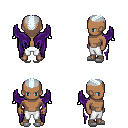
a pixel art fantasy rpg character, male body template, human, dark skin, purple wings, white pants, white cyan short mohawk hairstyle, white slippers, four views (front, back, left, right), 2x2 character sprite sheet, small pixel art, hard edges, no anti-aliasing